Field crop: maize
Growth stage: 2
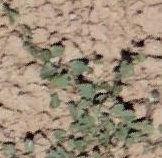
Species: convolvulus